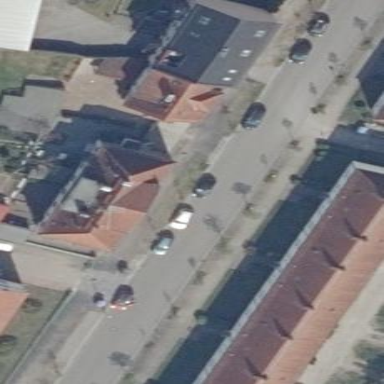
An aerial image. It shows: View of apartment building.